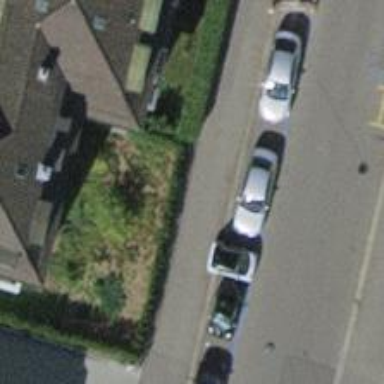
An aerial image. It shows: Parking lane.